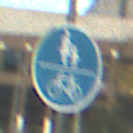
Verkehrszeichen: GemeinsamerGehUndRadweg
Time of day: MorningAfternoon
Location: Outdoor (Urban)
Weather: PartlyCloudy
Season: NotSpecified
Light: Natural